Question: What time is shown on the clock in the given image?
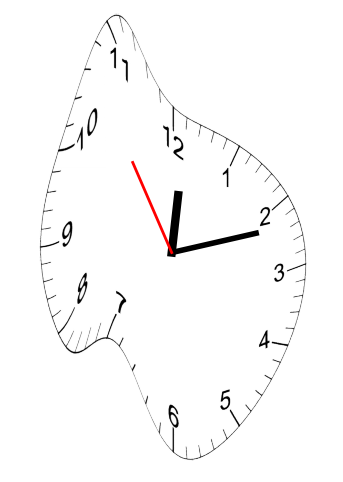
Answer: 12:11:54